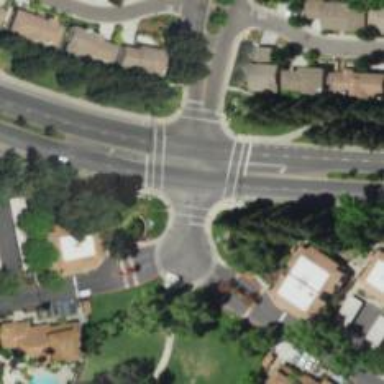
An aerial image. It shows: Marked crossing on the road.